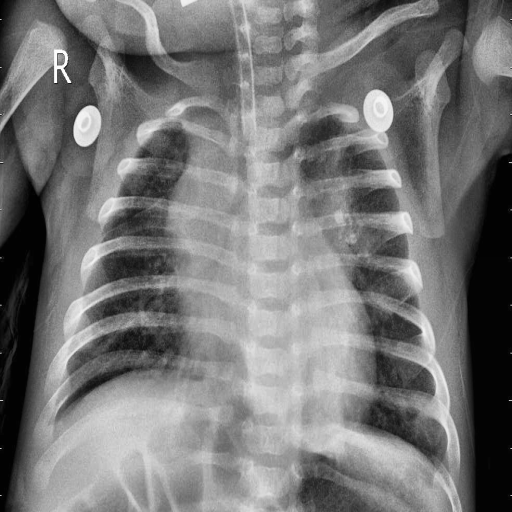
Finding: PNEUMONIA